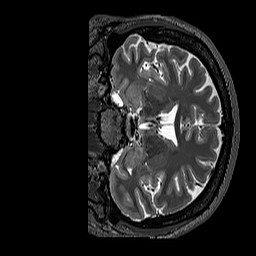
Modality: T2w
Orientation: coronal
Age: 29
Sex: female
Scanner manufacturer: siemens
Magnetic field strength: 3 T
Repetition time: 3.2 s
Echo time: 0.567 s